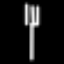
Label: fork